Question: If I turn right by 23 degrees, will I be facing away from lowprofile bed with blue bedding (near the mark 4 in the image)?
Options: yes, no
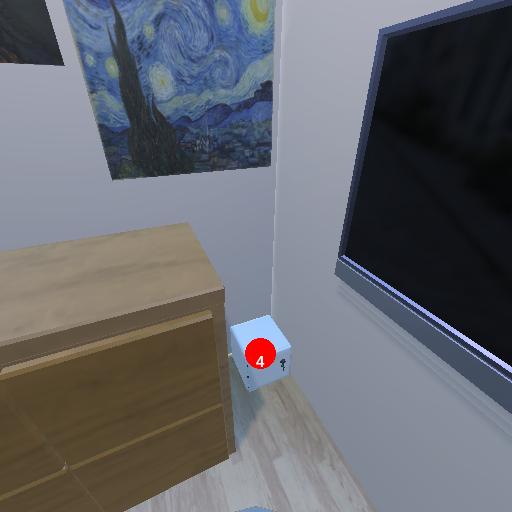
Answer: yes